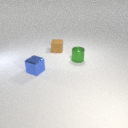
small green metal cylinder to the right of small blue metal cube